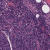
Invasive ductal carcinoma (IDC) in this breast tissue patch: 0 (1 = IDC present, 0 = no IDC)